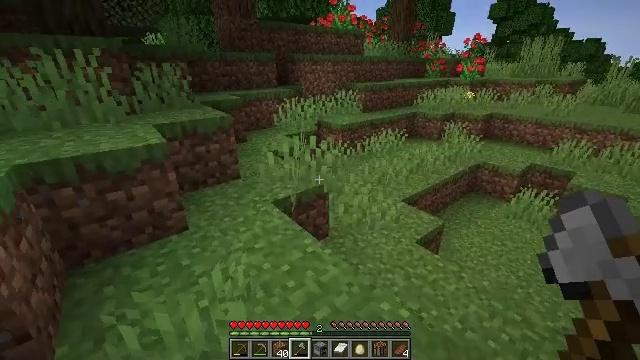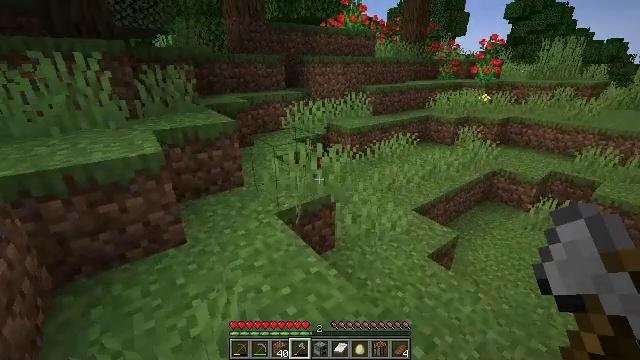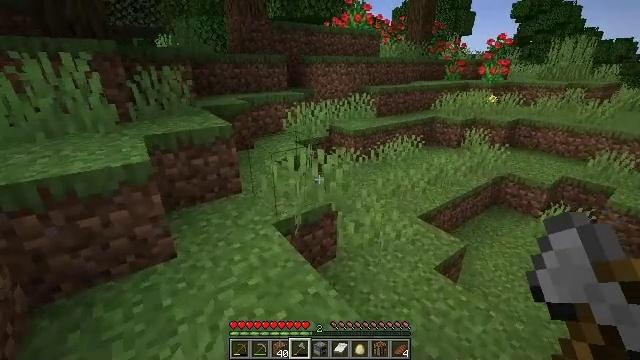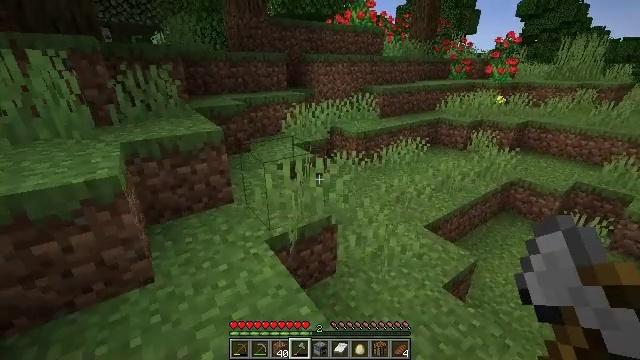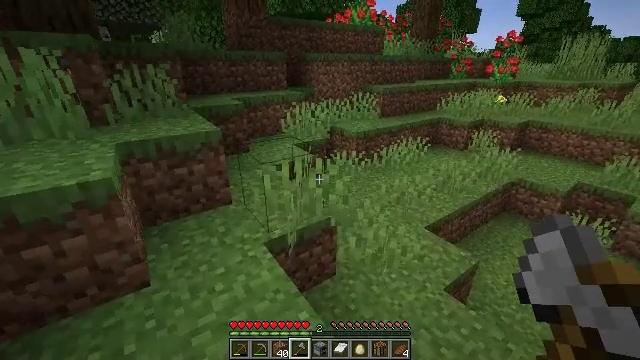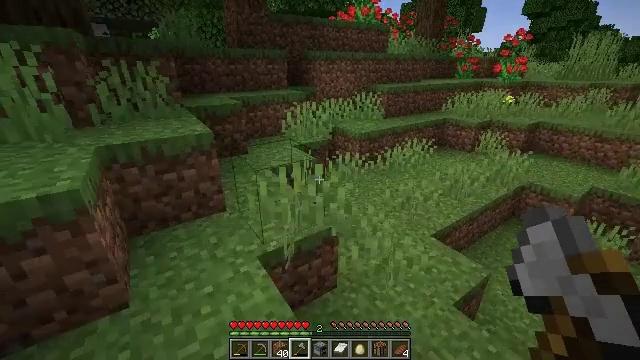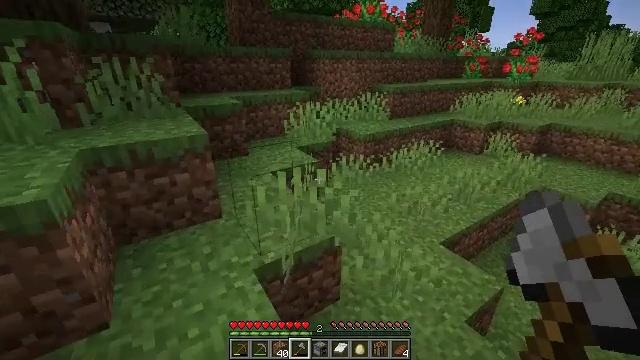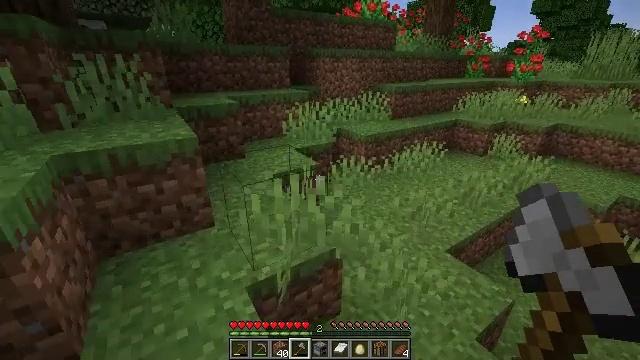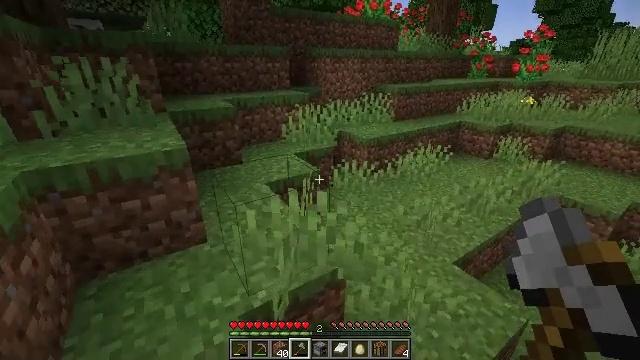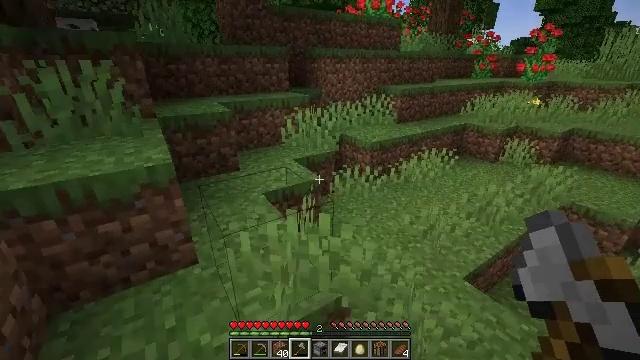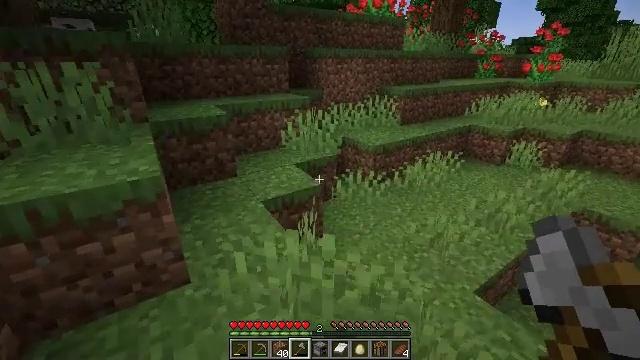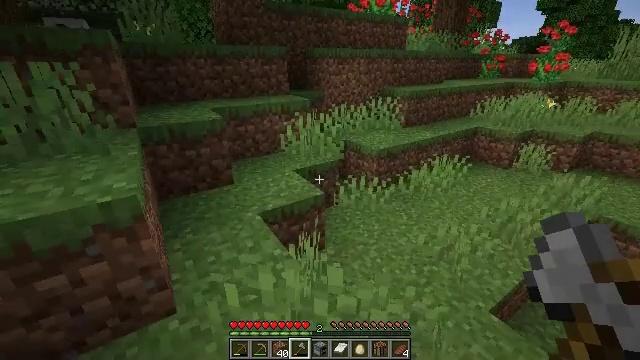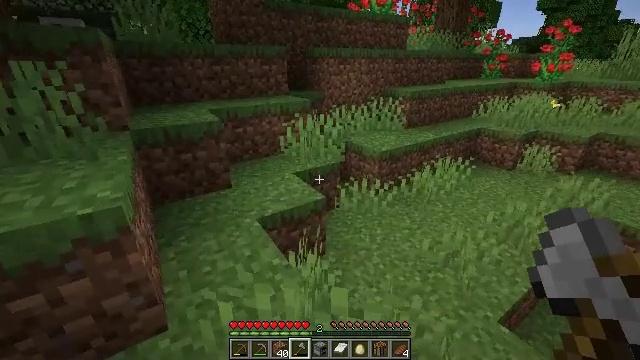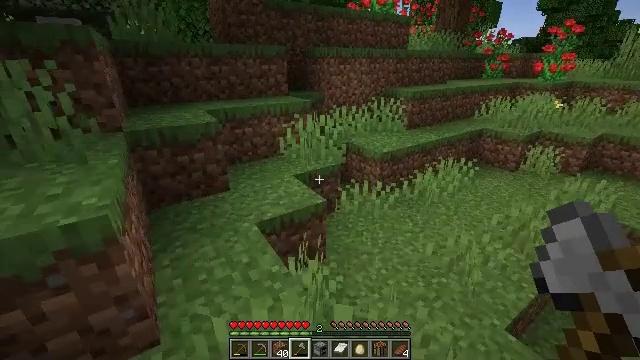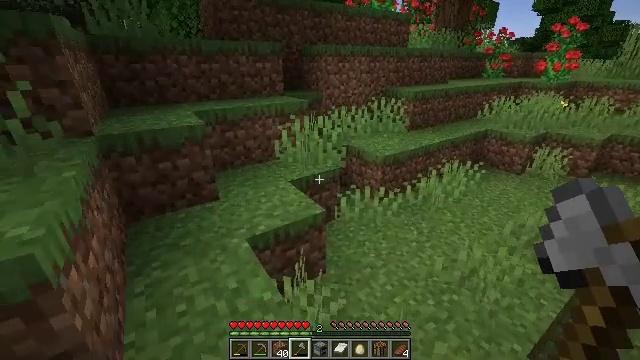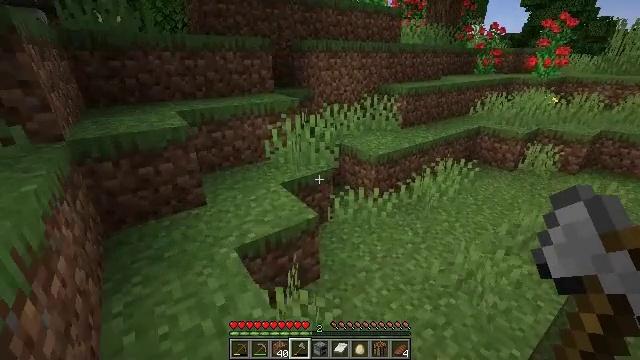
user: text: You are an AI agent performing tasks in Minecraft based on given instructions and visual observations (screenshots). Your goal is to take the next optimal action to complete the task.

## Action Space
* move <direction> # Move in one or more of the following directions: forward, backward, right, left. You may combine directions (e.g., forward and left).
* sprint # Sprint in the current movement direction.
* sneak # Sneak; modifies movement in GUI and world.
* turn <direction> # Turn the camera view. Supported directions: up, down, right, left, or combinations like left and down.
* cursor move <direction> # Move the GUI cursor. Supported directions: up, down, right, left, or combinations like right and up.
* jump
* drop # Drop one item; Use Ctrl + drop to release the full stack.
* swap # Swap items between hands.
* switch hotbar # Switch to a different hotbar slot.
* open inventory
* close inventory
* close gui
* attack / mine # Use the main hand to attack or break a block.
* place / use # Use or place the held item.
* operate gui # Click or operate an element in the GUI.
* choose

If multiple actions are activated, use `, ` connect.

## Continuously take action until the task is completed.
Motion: motion action
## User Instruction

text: Break oak leaves from the trees.
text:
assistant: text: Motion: move forward, turn left
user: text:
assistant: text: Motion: move forward
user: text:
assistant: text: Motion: move forward
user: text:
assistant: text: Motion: move forward
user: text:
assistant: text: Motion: move forward
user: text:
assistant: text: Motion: move forward
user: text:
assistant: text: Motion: move forward
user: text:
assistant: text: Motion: move forward
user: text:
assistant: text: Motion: move forward
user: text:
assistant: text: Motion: move forward
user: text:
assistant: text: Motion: move forward
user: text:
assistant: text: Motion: move forward
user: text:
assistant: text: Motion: move forward
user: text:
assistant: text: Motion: move forward
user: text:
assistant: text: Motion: move forward, turn right
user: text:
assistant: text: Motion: move forward, turn right and down
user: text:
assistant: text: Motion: turn right
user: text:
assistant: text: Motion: turn right
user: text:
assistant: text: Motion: turn right and up
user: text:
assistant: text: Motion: turn right and up
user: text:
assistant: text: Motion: no_op
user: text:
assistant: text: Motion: turn right
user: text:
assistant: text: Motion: no_op
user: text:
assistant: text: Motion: no_op
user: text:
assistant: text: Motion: turn right
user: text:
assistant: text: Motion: no_op
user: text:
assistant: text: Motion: turn right
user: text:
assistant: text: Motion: turn right
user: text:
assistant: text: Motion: sprint
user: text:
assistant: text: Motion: sprint